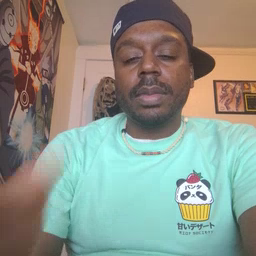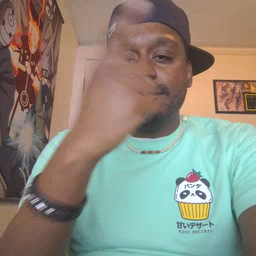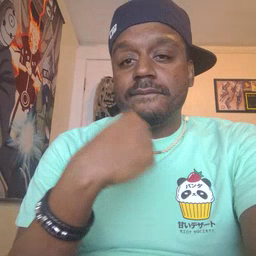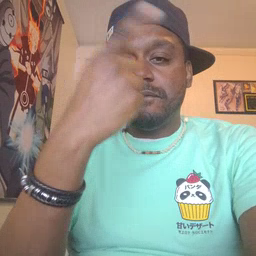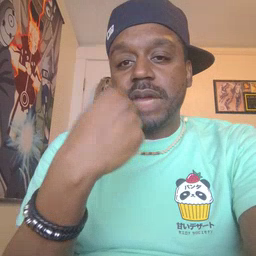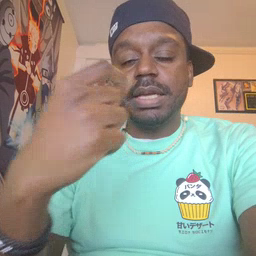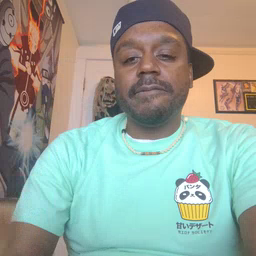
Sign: face